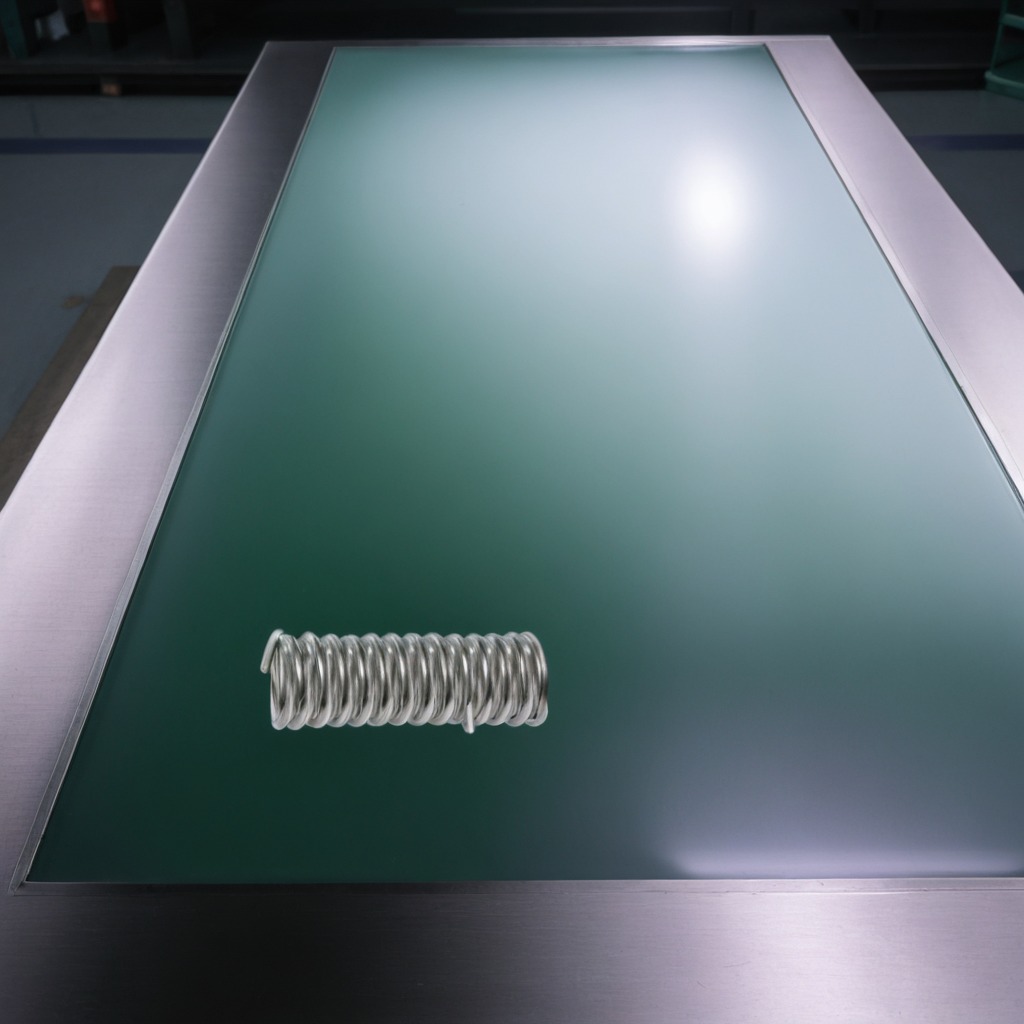
A coiled metal spring is lying on the clean empty table in a railway signal maintenance room lit by harsh overhead fluorescents.